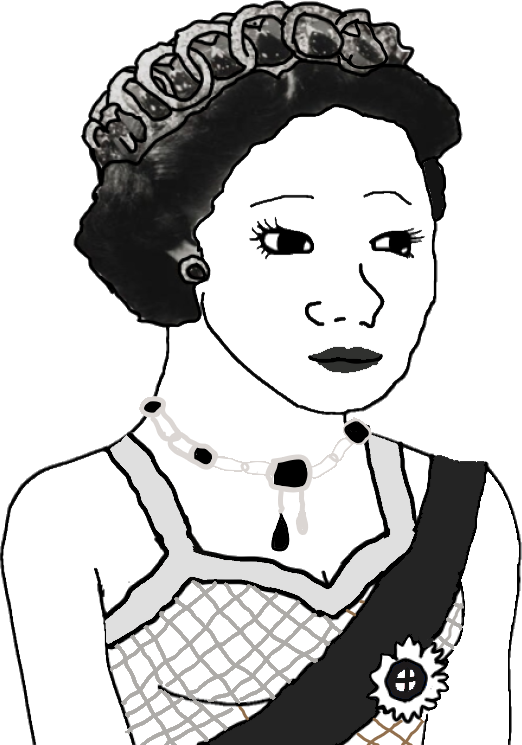
Label: 5_Trad_Wife